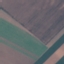
Label: AnnualCrop